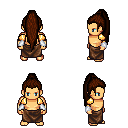
a pixel art fantasy rpg character, male body template, human, tanned skin, gold arm armor, robe skirt, brown extra-long topknot hairstyle, white cloth bracers, four views (front, back, left, right), 2x2 character sprite sheet, small pixel art, hard edges, no anti-aliasing